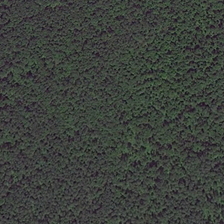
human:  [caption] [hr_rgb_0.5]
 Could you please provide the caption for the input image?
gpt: many green trees are in a piece of forest .

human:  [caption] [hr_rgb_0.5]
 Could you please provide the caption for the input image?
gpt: many green trees are in a piece of forest .

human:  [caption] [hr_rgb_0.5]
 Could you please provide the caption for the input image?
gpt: many green trees are in a piece of forest .

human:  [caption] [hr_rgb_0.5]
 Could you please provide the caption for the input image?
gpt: many green trees are in a piece of forest .

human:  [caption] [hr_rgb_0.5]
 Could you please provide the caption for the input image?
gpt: many green trees are in a piece of forest .